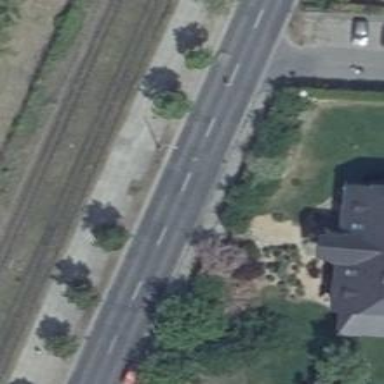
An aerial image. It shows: Platform for public transport on the road.